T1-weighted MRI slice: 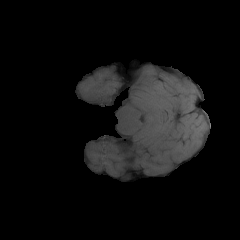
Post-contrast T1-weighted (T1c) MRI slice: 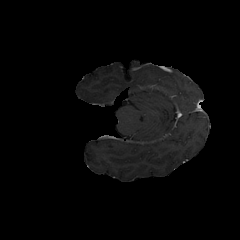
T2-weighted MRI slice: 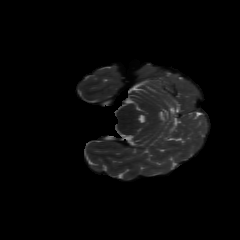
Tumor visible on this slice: no